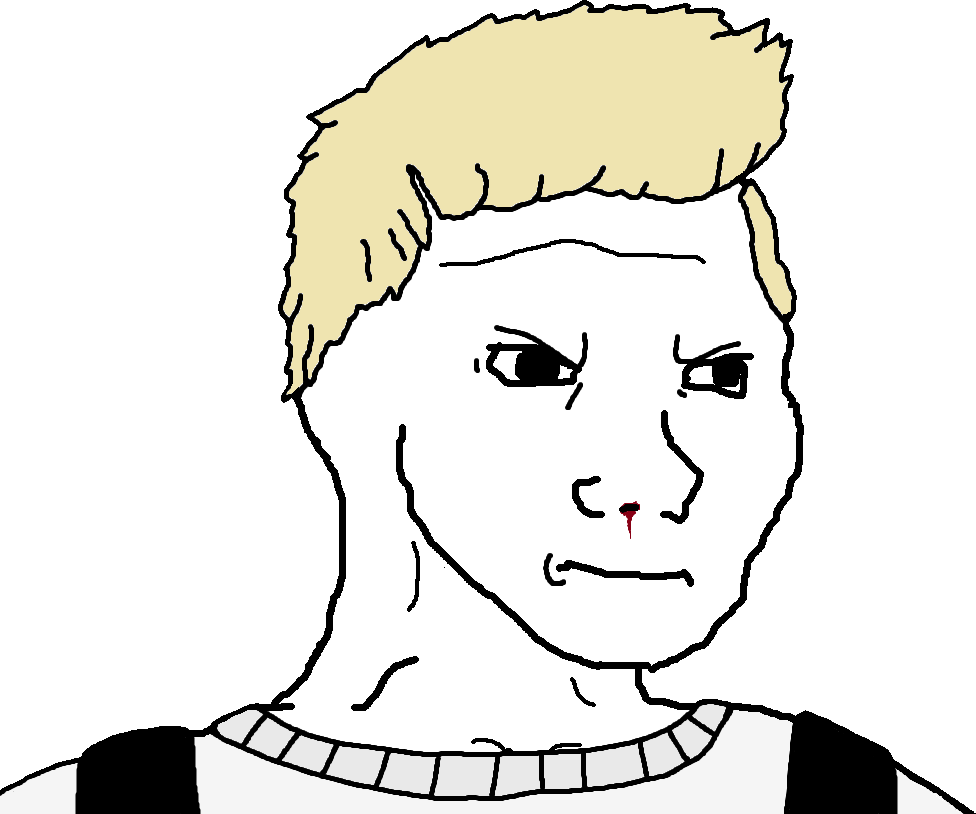
Label: 5_Doomer